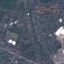
Label: Residential